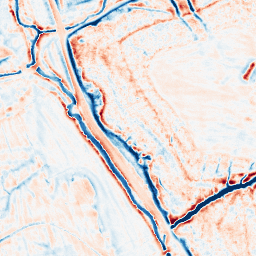
Category: edge_preserving
Decomposition family: bilateral
Decomposition parameters: d: 15
sigma_color: 100
sigma_space: 75
Upsampling method: bspline
Upsampling parameters: scale: 4
Upsampling scale: 4